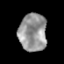
Tissue: prostate
Cell type: T cells
Senescence score: 0.3453
Nuclear area (px): 1025
Mean DAPI intensity: 150.607